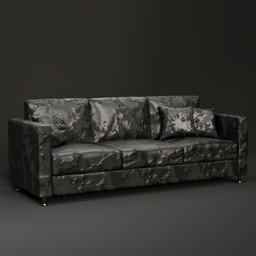
Label: furniture